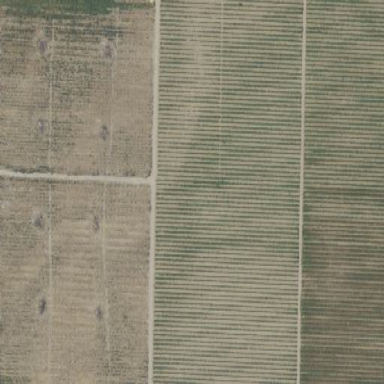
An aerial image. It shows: Orchard with field cropland.